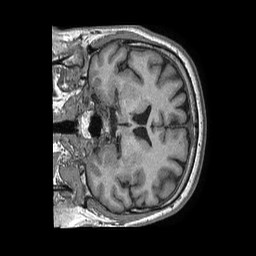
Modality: T1w
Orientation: coronal
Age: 54
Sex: male
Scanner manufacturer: philips
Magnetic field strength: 1.5 T
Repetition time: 0.007562 s
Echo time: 0.003461 s